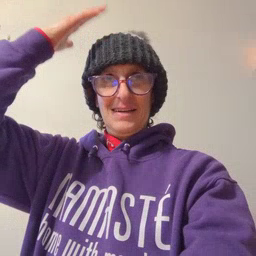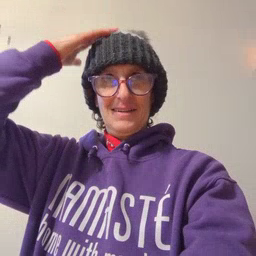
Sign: hat